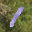
Label: 1